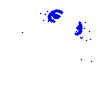
Particle: electron